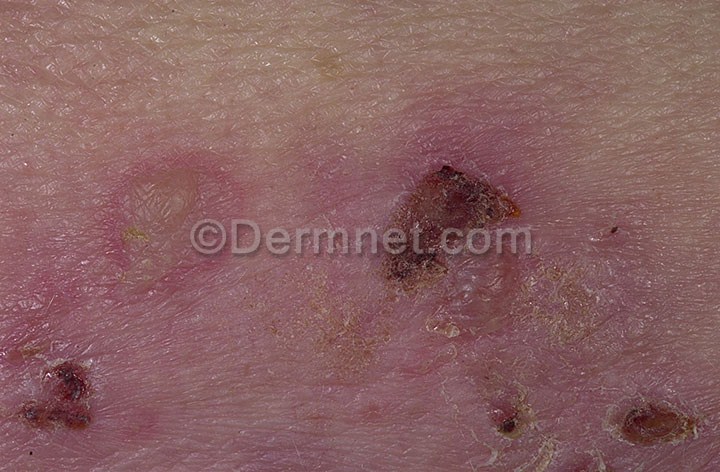
Disease: Bullous Disease Photos